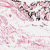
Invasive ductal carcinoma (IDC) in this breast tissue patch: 0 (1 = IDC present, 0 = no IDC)